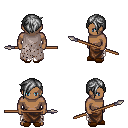
a pixel art fantasy rpg character, male body template, human, dark skin, gray tattered cape, robe skirt, gray pixie cut hairstyle, brown slippers, spear, four views (front, back, left, right), 2x2 character sprite sheet, small pixel art, hard edges, no anti-aliasing